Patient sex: M
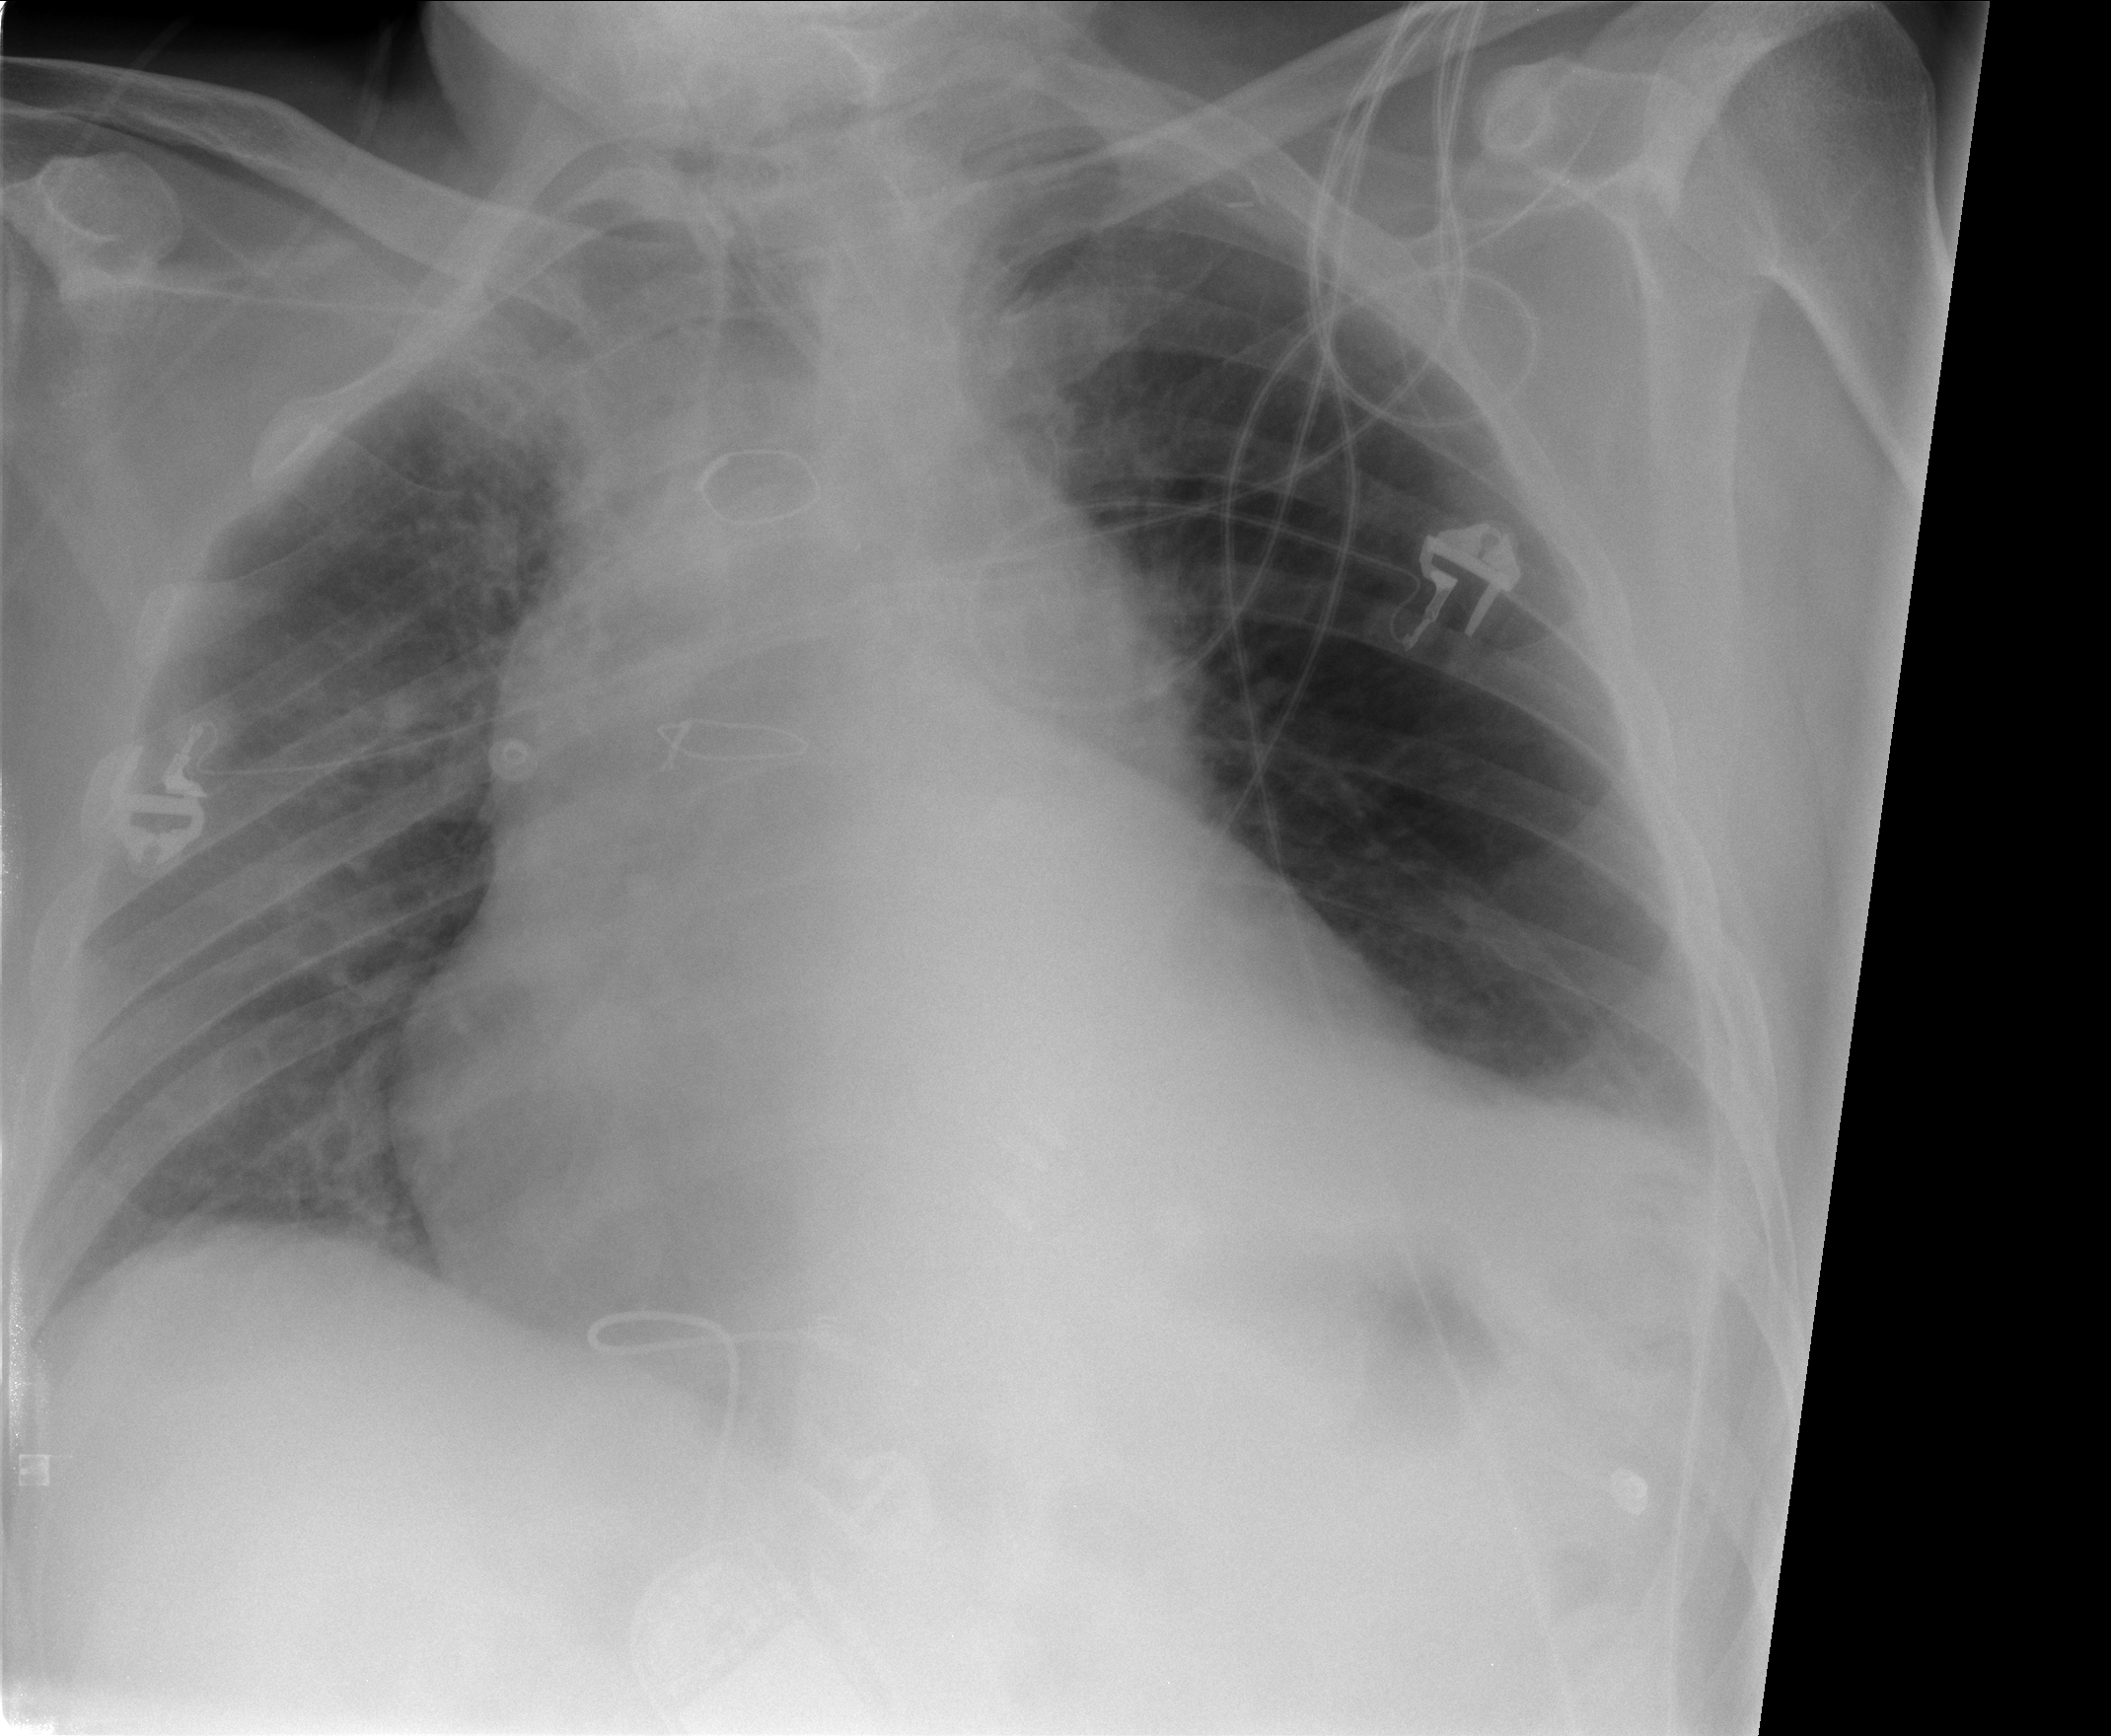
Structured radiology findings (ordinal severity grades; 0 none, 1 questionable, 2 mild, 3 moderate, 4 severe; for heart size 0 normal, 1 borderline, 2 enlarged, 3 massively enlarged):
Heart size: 3
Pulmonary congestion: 0
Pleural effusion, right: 0
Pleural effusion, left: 2
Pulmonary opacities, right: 2
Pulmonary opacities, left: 0
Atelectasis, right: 2
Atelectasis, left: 2